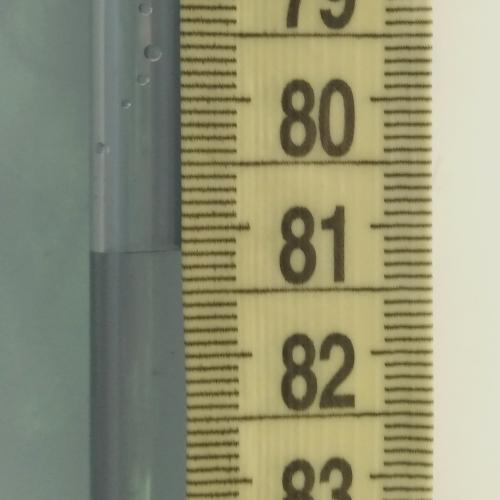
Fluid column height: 81.2 cm